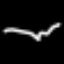
Label: squiggle